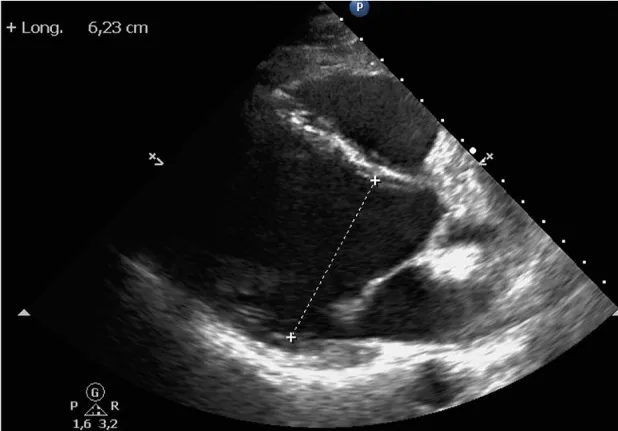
Echocardiography. Parasternal long axis view showed mild left ventricular enlargement, both left ventricular end-diastolic.
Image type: radiology (ultrasound)